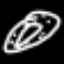
Label: donut